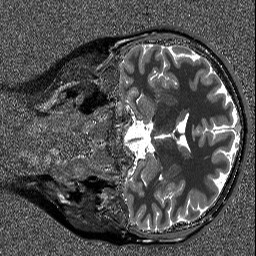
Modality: T1map
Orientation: coronal
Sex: female